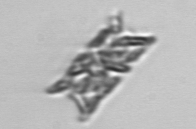
Label: Eucampia